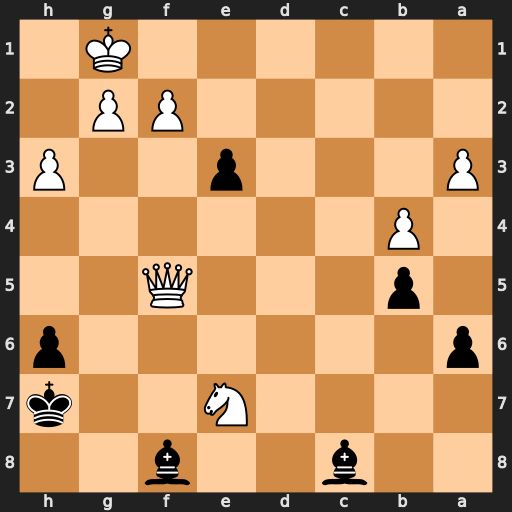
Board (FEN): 2b2b2/4N2k/p6p/1p3Q2/1P6/P3p2P/5PP1/6K1
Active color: b
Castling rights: -
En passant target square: -
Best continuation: Bxf5 Nxf5 e2